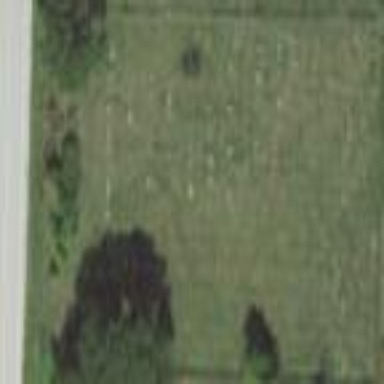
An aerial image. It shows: Cemetery.